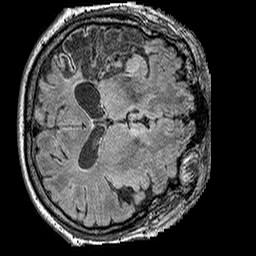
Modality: FLAIR
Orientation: axial
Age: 63
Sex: male
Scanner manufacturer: siemens
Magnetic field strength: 3 T
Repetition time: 6 s
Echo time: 0.388 s